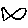
Label: fish